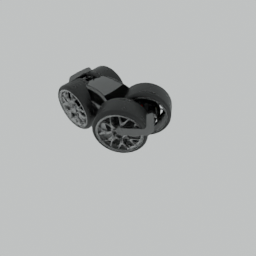
Label: mechanical